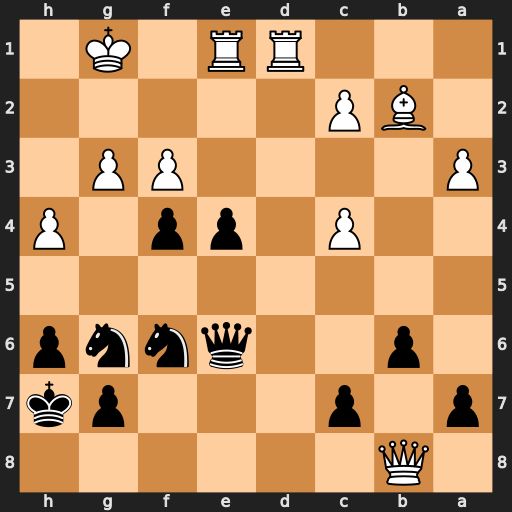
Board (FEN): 1Q6/p1p3pk/1p2qnnp/8/2P1pp1P/P4PP1/1BP5/3RR1K1
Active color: b
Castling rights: -
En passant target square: -
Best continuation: Qh3 Bxf6 Qxg3+ Kf1 Qh3+